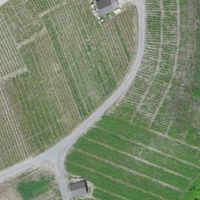
EUNIS habitat code: 40
Species observed at this site:
Roemeria argemone